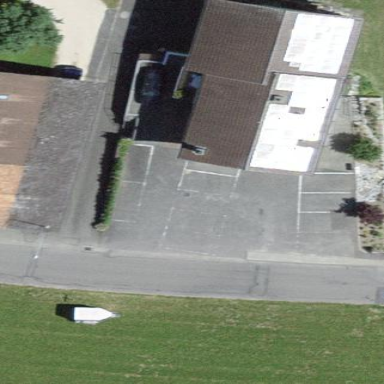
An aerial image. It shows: Parking area with asphalt surface.